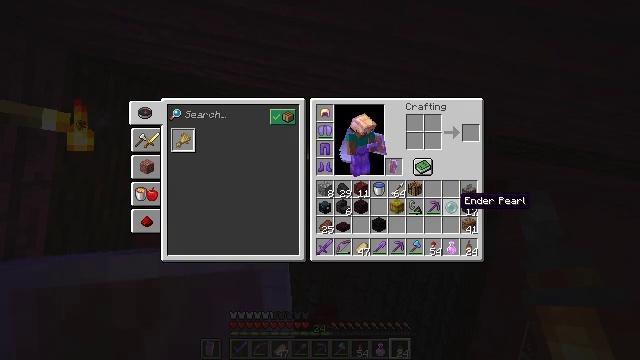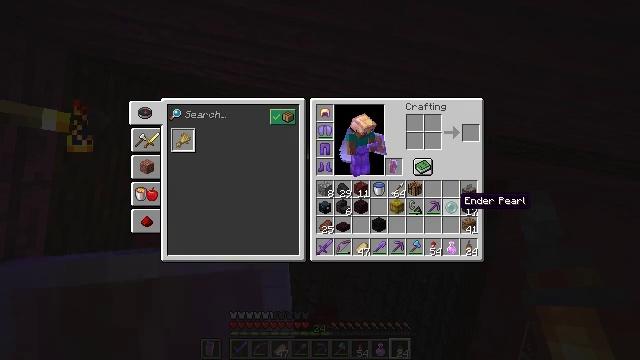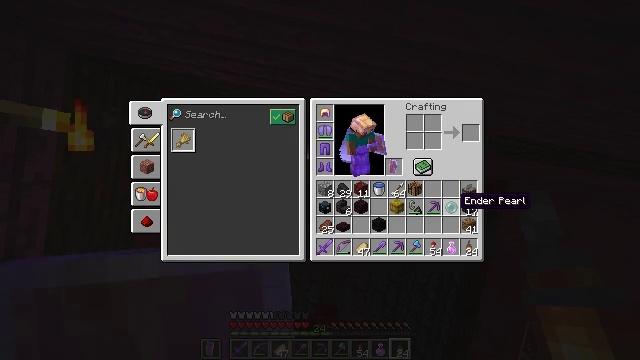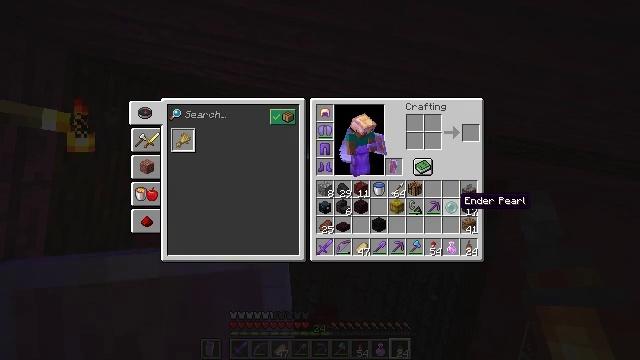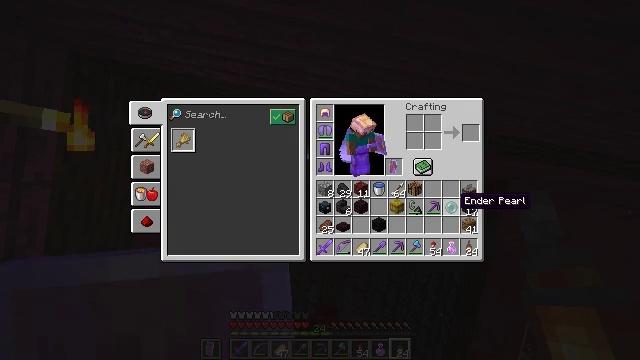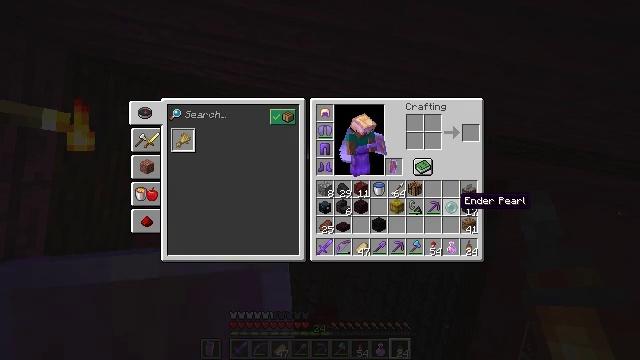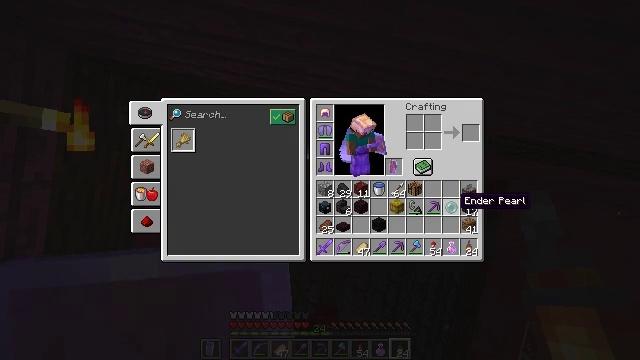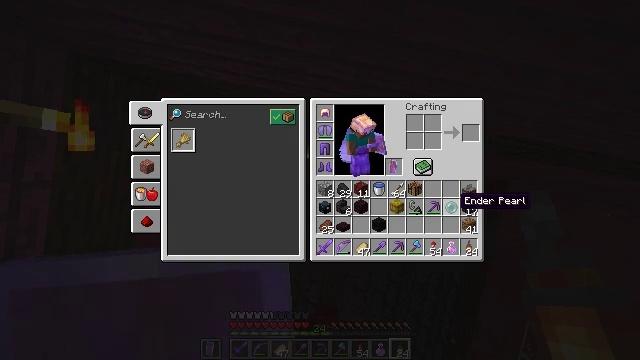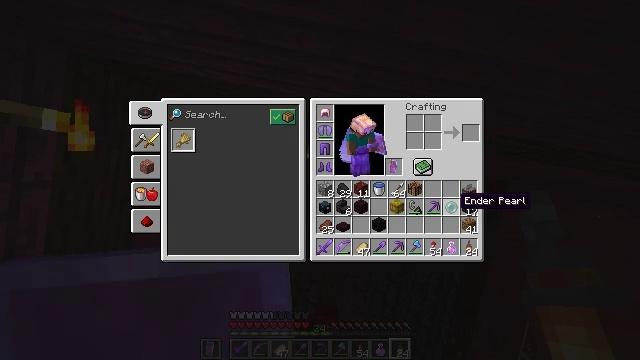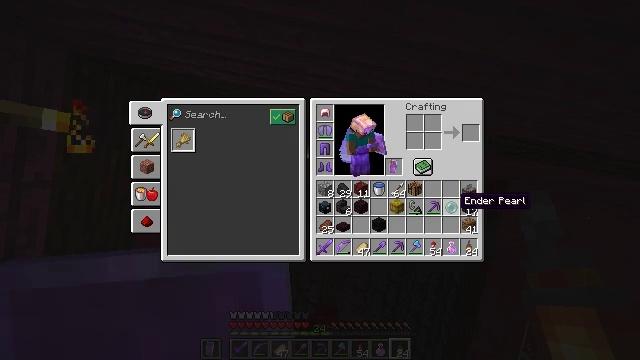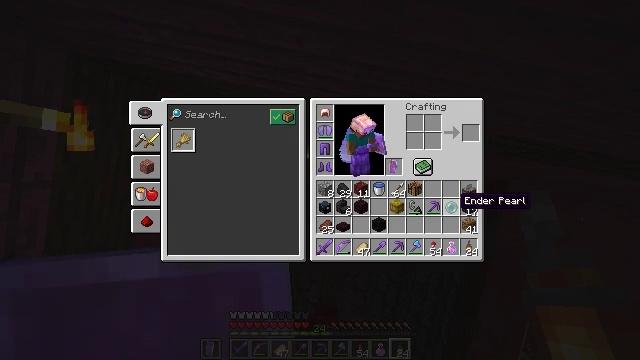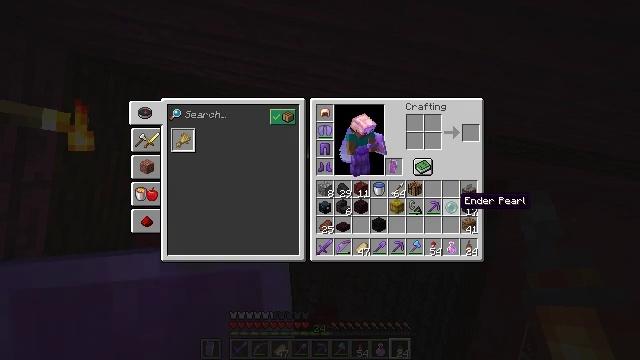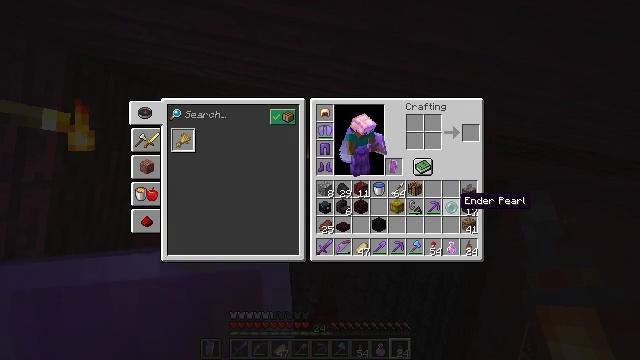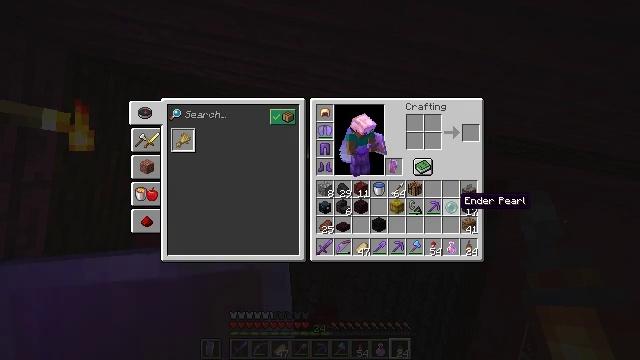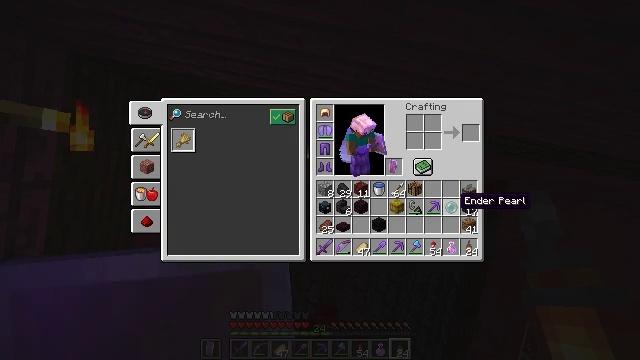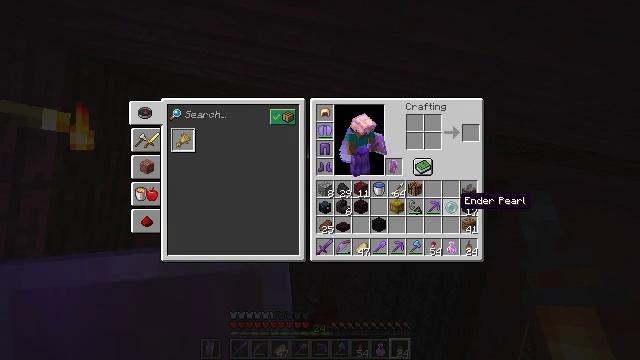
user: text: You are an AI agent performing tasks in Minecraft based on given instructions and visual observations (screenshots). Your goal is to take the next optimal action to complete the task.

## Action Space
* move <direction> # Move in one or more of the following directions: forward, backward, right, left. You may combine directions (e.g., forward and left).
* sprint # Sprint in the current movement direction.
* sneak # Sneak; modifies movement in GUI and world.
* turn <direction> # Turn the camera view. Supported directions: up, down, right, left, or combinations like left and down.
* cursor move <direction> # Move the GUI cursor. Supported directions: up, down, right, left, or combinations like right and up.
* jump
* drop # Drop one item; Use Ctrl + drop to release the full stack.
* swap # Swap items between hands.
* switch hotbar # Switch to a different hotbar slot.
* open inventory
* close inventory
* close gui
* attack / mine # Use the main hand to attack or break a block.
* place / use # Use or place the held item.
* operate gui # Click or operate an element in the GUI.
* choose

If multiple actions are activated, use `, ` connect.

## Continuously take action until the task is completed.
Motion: motion action
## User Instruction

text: Collect nether brick slab from the structure.
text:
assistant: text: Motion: no_op
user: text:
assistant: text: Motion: no_op
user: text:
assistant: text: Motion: no_op
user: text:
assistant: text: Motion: no_op
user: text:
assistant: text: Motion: no_op
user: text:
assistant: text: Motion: no_op
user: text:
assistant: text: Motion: no_op
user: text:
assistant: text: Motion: no_op
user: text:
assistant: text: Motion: no_op
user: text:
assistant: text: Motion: no_op
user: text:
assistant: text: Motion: no_op
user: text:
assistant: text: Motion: no_op
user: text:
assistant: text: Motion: no_op
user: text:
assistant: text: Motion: no_op
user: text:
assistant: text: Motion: no_op
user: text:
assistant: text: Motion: no_op
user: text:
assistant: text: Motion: no_op
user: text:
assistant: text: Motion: no_op
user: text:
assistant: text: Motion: no_op
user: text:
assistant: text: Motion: no_op
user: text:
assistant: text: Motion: no_op
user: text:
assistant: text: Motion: no_op
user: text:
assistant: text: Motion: no_op
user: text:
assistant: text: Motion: no_op
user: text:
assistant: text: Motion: no_op
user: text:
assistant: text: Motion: no_op
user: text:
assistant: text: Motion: no_op
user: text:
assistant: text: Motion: no_op
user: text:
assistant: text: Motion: no_op
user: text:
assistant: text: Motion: no_op